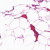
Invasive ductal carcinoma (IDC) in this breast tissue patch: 0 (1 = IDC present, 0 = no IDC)